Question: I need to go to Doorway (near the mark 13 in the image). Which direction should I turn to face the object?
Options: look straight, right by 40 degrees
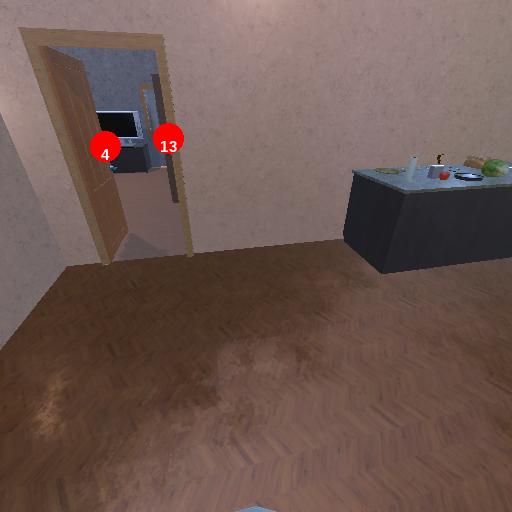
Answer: look straight